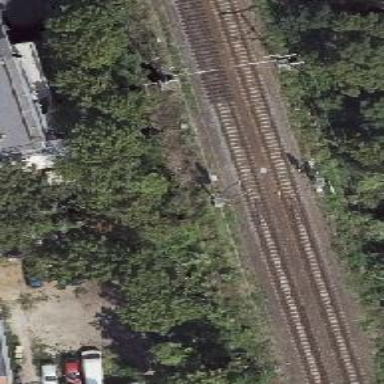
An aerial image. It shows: Railway signal.